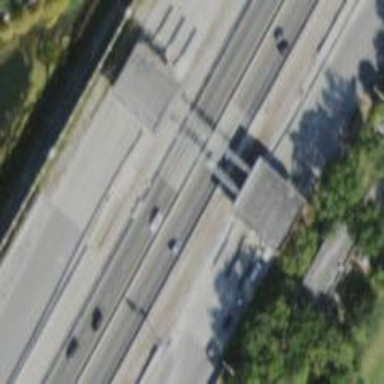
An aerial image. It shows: Toll gantry on the road.